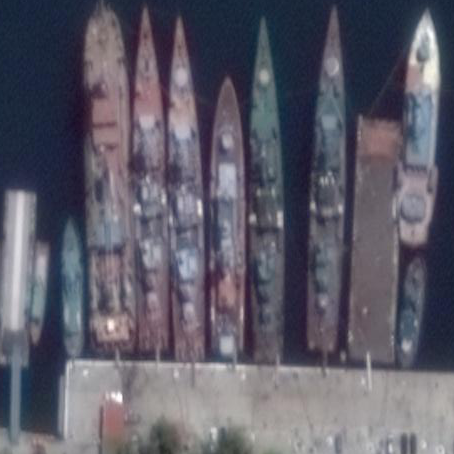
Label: destroyer